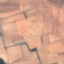
Land use / land cover: PermanentCrop